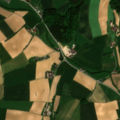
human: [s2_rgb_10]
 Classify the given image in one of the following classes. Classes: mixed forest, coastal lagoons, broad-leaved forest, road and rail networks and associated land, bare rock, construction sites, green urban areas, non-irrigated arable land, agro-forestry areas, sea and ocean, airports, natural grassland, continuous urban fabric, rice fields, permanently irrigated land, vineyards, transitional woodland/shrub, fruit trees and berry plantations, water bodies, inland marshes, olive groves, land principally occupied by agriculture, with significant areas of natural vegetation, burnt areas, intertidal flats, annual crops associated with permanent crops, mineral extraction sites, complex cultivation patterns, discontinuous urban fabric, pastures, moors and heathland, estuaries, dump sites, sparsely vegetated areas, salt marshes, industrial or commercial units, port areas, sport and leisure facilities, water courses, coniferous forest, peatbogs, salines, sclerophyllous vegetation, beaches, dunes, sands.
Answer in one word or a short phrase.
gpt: discontinuous urban fabric, non-irrigated arable land, land principally occupied by agriculture, with significant areas of natural vegetation, mixed forest